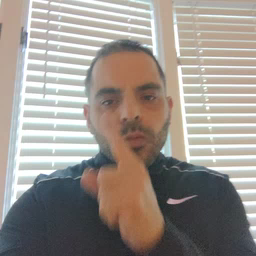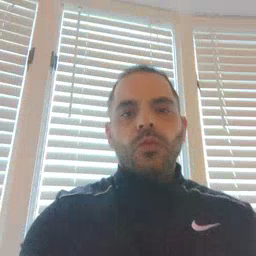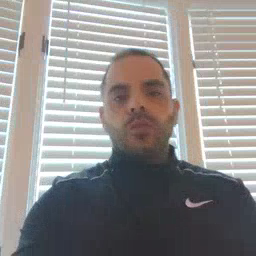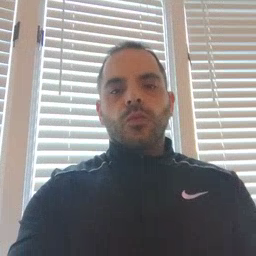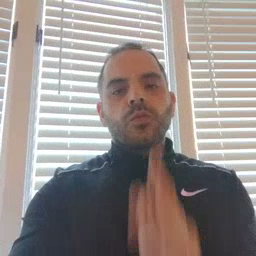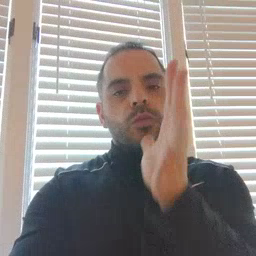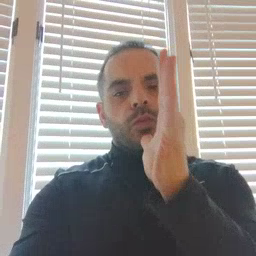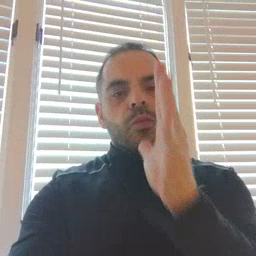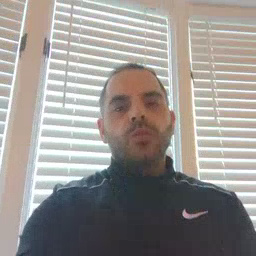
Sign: mom